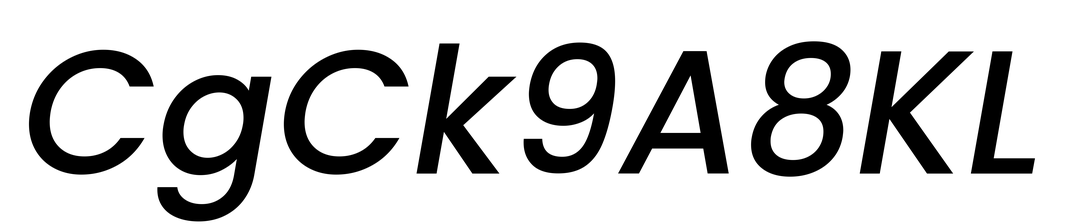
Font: Poppins-MediumItalic